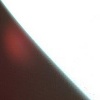
Label: sunburn